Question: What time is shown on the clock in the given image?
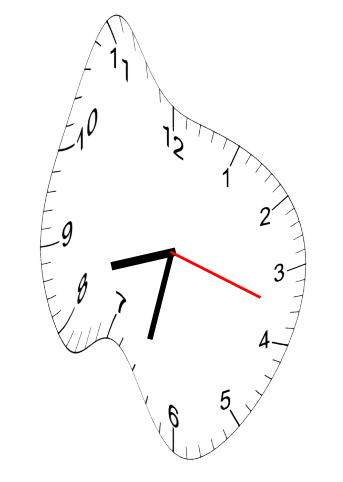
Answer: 08:32:18